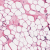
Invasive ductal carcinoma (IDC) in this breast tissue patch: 1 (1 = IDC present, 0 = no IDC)